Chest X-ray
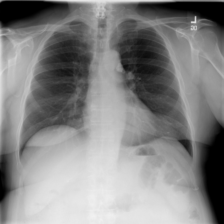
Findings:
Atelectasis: negative
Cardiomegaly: negative
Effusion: negative
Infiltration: negative
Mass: negative
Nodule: negative
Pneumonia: negative
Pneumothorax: negative
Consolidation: negative
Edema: negative
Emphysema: negative
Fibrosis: negative
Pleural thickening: negative
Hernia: negative